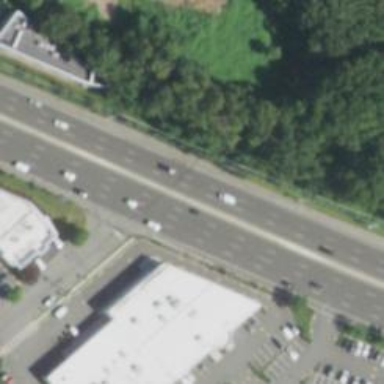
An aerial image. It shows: This image shows trunk highway that functions as expressway.